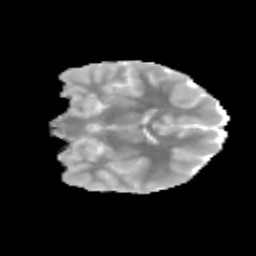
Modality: MD
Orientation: coronal
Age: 11
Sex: male
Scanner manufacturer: siemens
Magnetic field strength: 3 T
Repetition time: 3.8 s
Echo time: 0.07 s